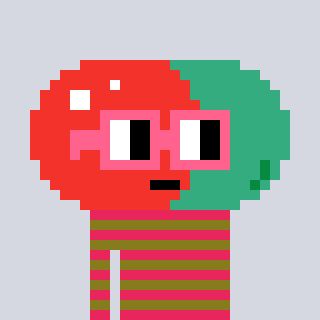
a pixel art character with square pink glasses, a pill-shaped head and a gunk-colored body on a cool background